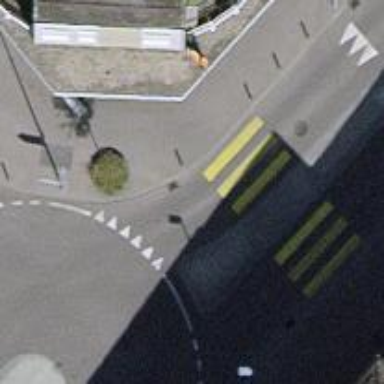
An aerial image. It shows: Kerb serving as barrier.